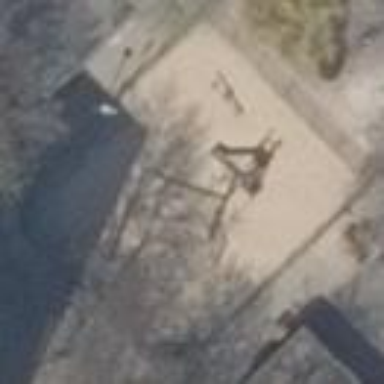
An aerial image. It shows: Playground area for leisure land.